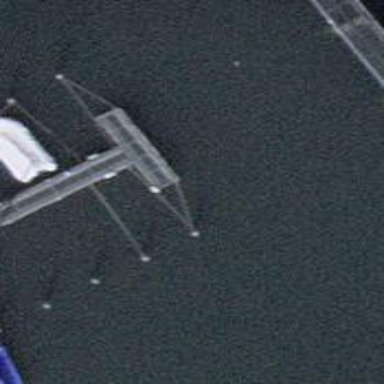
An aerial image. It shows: Man-made pier.